Aerial crown-view tile of a tropical tree (Barro Colorado Island, Panama), acquired 20241014:
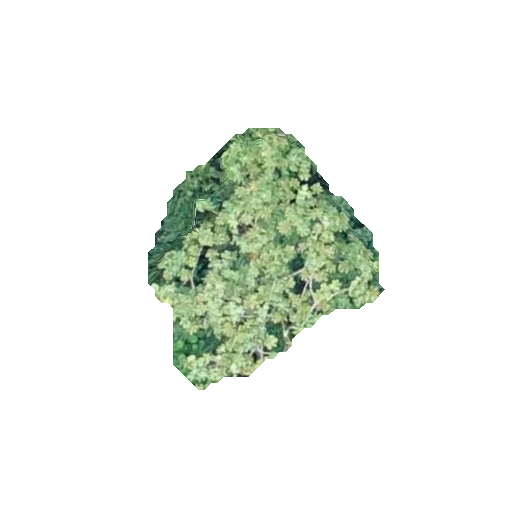
Species: Cecropia insignis
GBIF accepted scientific name: Cecropia insignis
Crown area: 59.851 m²